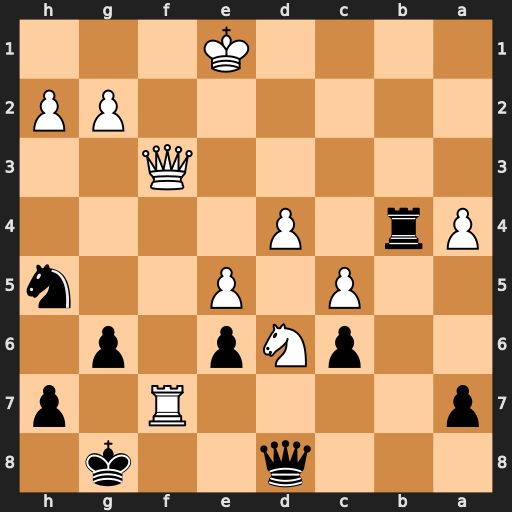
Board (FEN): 3q2k1/p4R1p/2pNp1p1/2P1P2n/Pr1P4/5Q2/6PP/4K3
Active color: b
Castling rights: -
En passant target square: -
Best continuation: Qh4+ Ke2 Rb2+ Kd3 Rb3+ Kc4 Rxf3